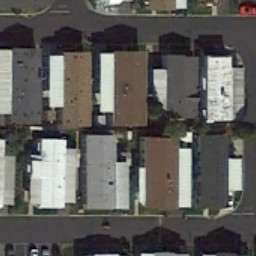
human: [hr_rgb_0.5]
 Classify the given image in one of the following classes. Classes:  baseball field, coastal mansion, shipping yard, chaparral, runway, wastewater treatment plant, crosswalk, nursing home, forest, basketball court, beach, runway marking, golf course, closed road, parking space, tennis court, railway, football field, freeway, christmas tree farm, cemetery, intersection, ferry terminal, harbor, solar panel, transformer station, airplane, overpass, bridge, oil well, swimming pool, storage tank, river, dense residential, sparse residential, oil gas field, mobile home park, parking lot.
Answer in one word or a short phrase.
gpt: mobile home park